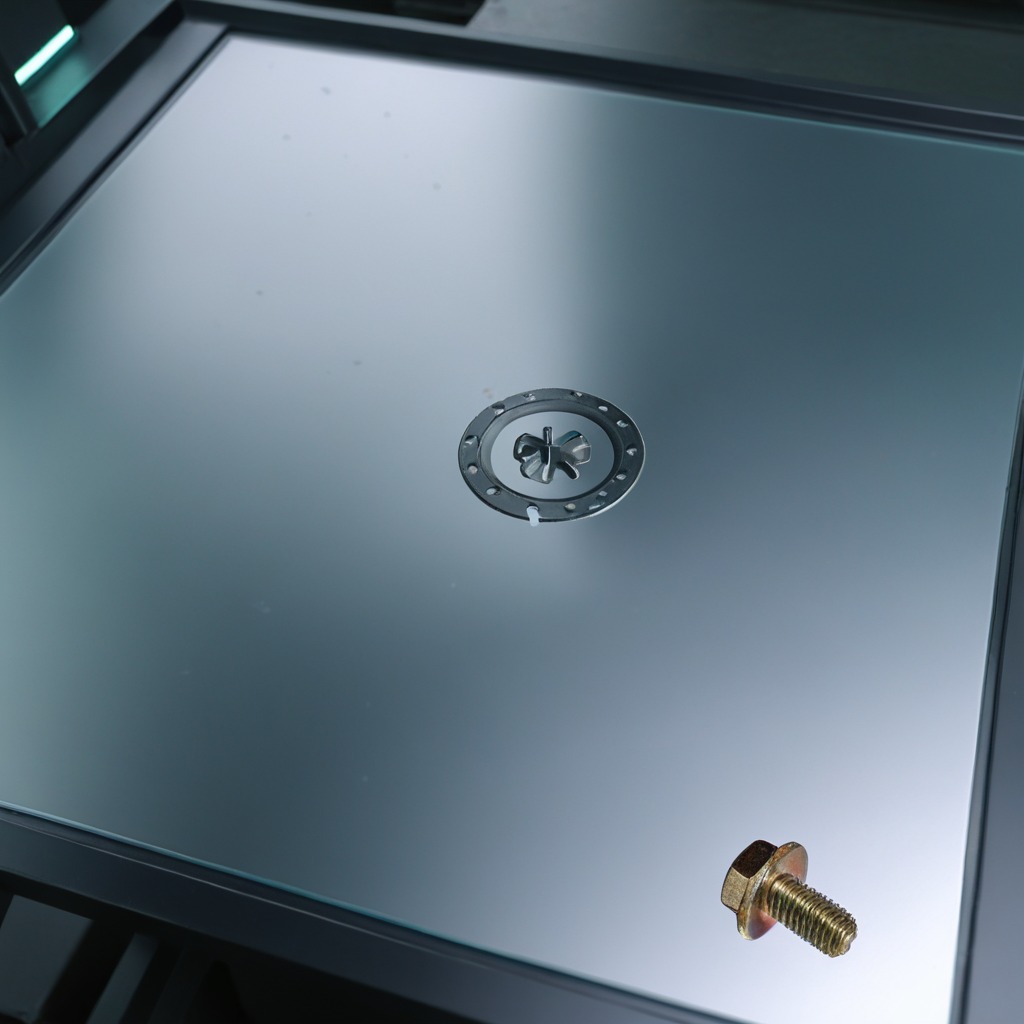
A metal screw is lying on the metal table.